Question: I am trying to run a JAR file as crontab task. For some reason it doesn't execute the file at all. Thus, there isn't any output in the log file. All I can see when running:
'grep CRON /var/log/syslog' is the attached image.
The cron tab is configured as follows:
'''
*/60 * * * * /home/medisafelog/sudo java -jar UniqueUsersCounter.JAR > /home/medisafelog/cron.log
'''

What to do?
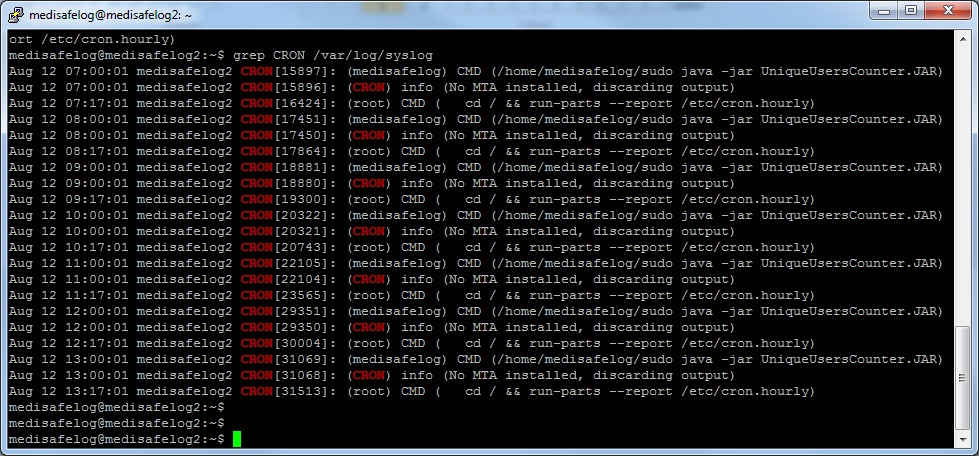
Answer: Ignoring the arguments for the moment, the command you are issuing appears to be:
'''
/home/medisafelog/sudo
'''
Is that really a command in your environment?